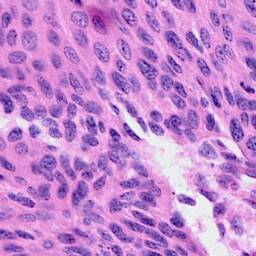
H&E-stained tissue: Cervix